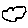
Label: cloud